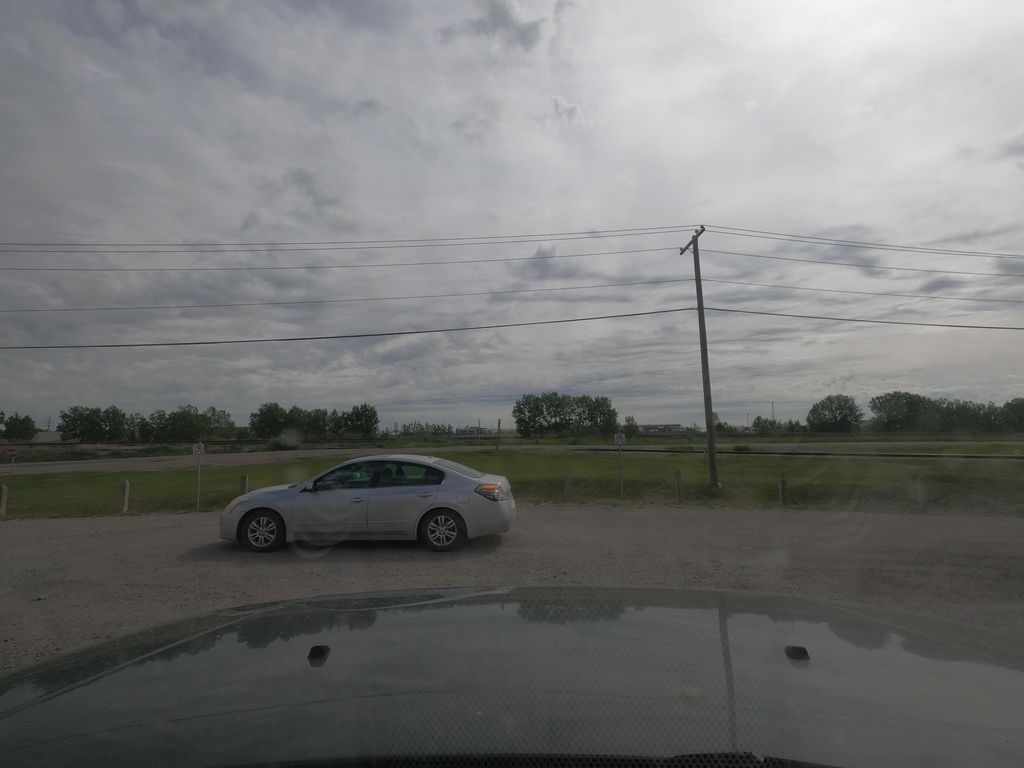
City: calgary